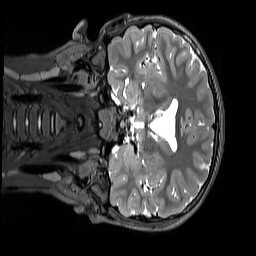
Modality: T2w
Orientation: coronal
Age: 11
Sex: male
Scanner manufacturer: siemens
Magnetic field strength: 3 T
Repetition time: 3.2 s
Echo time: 0.408 s